Question: I had error when running the project , I had sent later about this issue but I support with Image. This error I had searched more on the internet but I couldn't find any solution for this issue. I hope if any one help me.
I tested all codes and I found the error to be here:
'''
public void onCreate(Bundle savedInstanceState) {
super.onCreate(savedInstanceState);
setContentView(R.layout.activity_elaraby_group);
GCMRegistrar.checkDevice(this);
GCMRegistrar.checkManifest(this);
final String regId = GCMRegistrar.getRegistrationId(this);
if (regId.equals("")) {
GCMRegistrar.register(this, SENDER_ID);
} else {
Log.v(TAG, "Already registered");
}
}
'''
manifest
'''
<manifest xmlns:android="http://schemas.android.com/apk/res/android"
package="com.example.elarabygroup"
android:versionCode="1"
android:versionName="1.0" >
<uses-sdk
android:minSdkVersion="8"
android:targetSdkVersion="15" />
<uses-permission android:name="android.permission.ACCESS_NETWORK_STATE" />
<!-- App receives GCM messages. -->
<uses-permission android:name="com.google.android.c2dm.permission.RECEIVE" />
<!-- GCM connects to Google Services. -->
<uses-permission android:name="android.permission.INTERNET" />
<!-- GCM requires a Google account. -->
<uses-permission android:name="android.permission.GET_ACCOUNTS" />
<!-- Keeps the processor from sleeping when a message is received. -->
<uses-permission android:name="android.permission.WAKE_LOCK" />
<application
android:icon="@drawable/ic_launcher"
android:label="@string/app_name"
android:theme="@style/AppTheme" >
<activity
android:name=".ElarabyGroup"
android:label="@string/title_activity_elaraby_group" >
<intent-filter>
<action android:name="android.intent.action.MAIN" />
<category android:name="android.intent.category.LAUNCHER" />
</intent-filter>
</activity>
<receiver android:name="com.google.android.gcm.GCMBroadcastReceiver" android:permission="com.google.android.c2dm.permission.SEND" >
<intent-filter>
<action android:name="com.google.android.c2dm.intent.RECEIVE" />
<action android:name="com.google.android.c2dm.intent.REGISTRATION" />
<category android:name=".ElarabyGroup" />
</intent-filter>
</receiver>
<service android:name=".GCMIntentService" />
</application>
</manifest>
'''

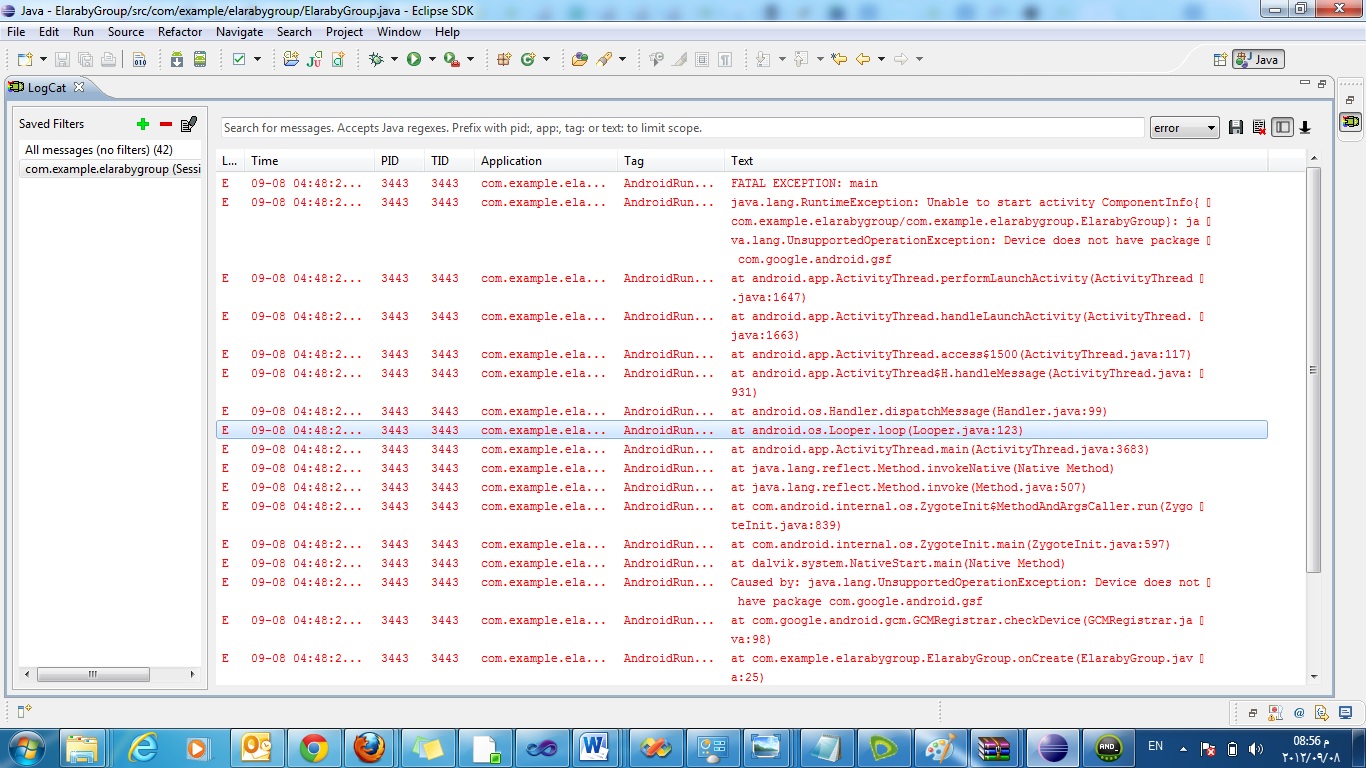
Answer: You are attempting to run your app on a device or emulator that does not have the Google Services Framework. If you are testing using the emulator, be sure to use an emulator image that has the Google APIs in it.